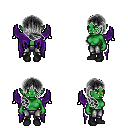
a pixel art fantasy rpg character, female body template, orc, green skin, purple wings, metal pants, gray right-swept hairstyle, black shoes, four views (front, back, left, right), 2x2 character sprite sheet, small pixel art, hard edges, no anti-aliasing